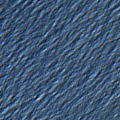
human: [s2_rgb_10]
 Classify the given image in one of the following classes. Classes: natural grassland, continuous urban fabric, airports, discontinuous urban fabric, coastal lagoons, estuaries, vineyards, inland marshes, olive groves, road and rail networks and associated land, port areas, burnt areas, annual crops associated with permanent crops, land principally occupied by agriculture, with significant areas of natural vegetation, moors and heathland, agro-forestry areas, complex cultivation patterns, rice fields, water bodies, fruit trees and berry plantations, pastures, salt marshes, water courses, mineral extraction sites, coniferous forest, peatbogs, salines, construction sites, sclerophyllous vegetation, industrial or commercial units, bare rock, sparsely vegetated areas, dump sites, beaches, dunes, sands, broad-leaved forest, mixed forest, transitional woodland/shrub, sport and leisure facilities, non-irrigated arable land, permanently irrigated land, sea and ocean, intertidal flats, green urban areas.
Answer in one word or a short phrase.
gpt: sea and ocean